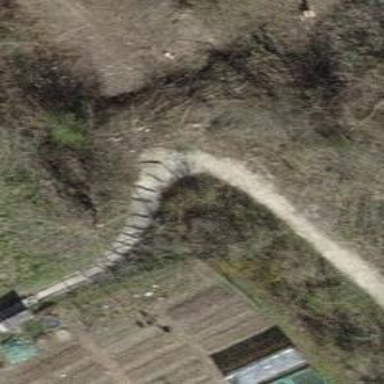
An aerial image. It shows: Footway with surface of pebblestone.